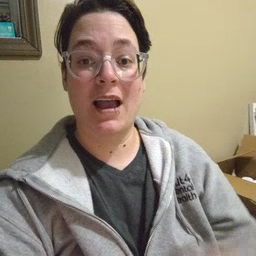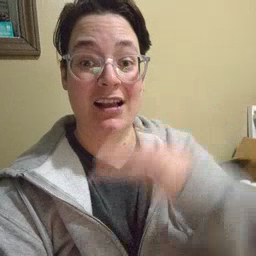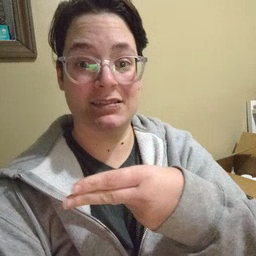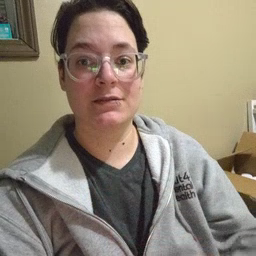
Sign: cut